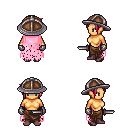
a pixel art fantasy rpg character, female body template, human, tanned skin, pink tattered cape, robe skirt, ruby red pixie cut hairstyle, chain helm, metal gloves, maroon shoes, dagger, four views (front, back, left, right), 2x2 character sprite sheet, small pixel art, hard edges, no anti-aliasing